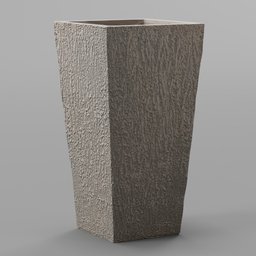
Label: decoration